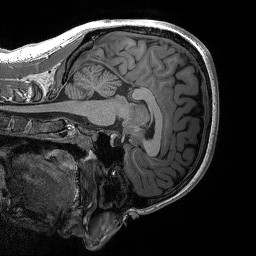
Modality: T1w
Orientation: sagittal
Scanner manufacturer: siemens
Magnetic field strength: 3 T
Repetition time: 2.3 s
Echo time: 0.00298 s